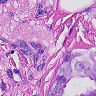
Metastatic tissue present: yes